Interaction volume radius: 10 \u00c5
Interaction volume height: 10 \u00c5
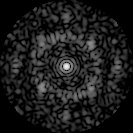
Disorder parameter: 0.6616